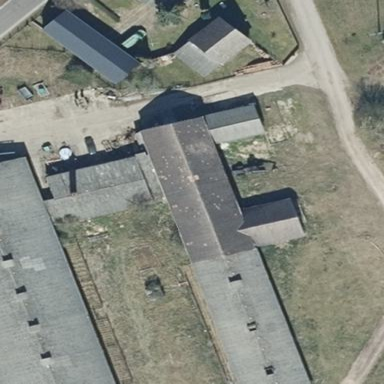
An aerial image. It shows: Gabled building with grey roof. The roof orientation is along the building.